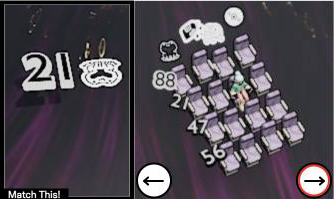
Task: seats
Answer: no